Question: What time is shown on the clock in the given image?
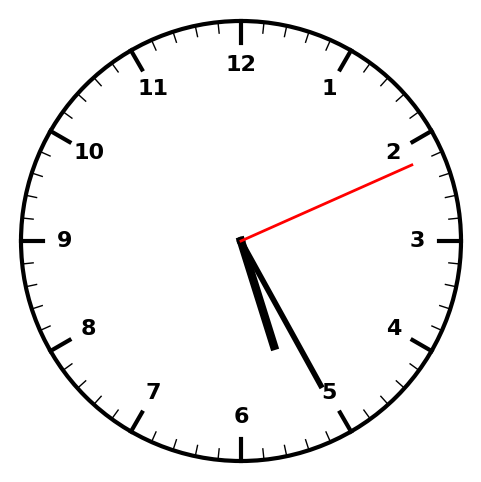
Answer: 05:25:11